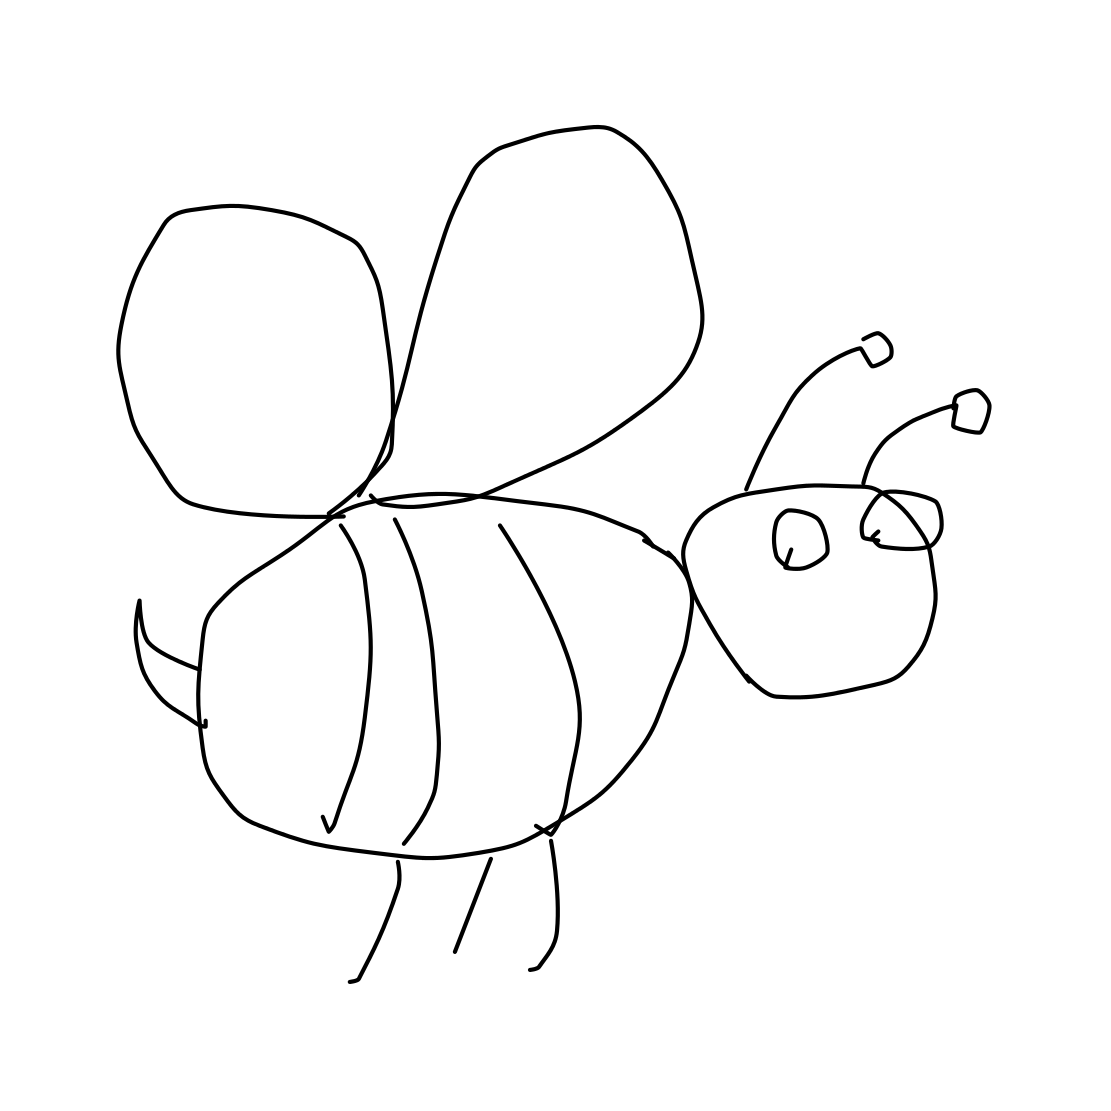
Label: bee